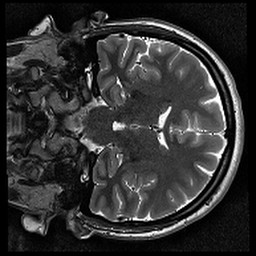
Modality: T2w
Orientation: coronal